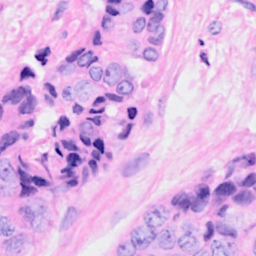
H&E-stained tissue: Breast